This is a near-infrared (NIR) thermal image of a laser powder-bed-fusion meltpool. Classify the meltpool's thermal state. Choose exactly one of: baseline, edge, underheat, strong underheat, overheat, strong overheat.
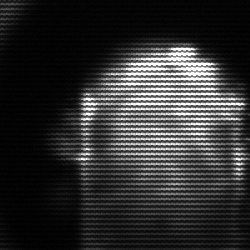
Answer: baseline